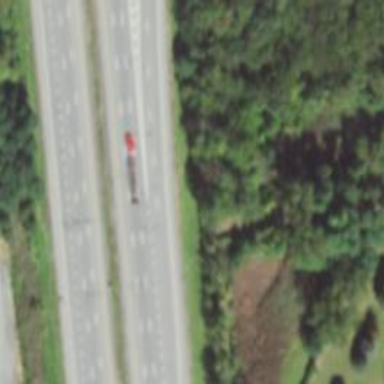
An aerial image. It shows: Motorway junction.